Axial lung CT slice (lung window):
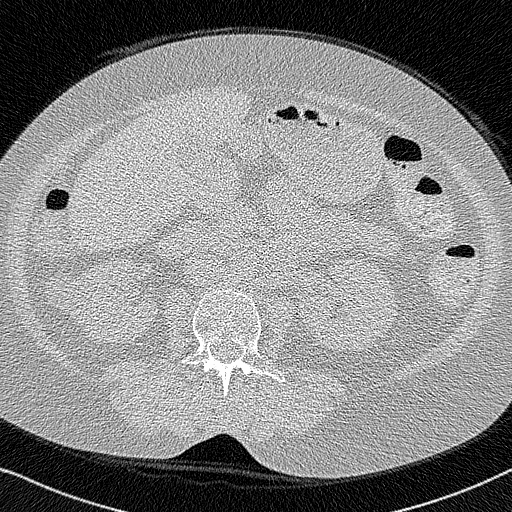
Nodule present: no